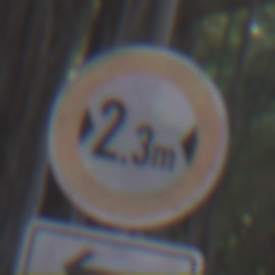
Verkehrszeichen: TatsaechlicheBreite2Komma3
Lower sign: RichtungsangabeDurchPfeile2
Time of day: MorningAfternoon
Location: Outdoor (Suburban)
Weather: PartlyCloudy
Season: NotSpecified
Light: Natural